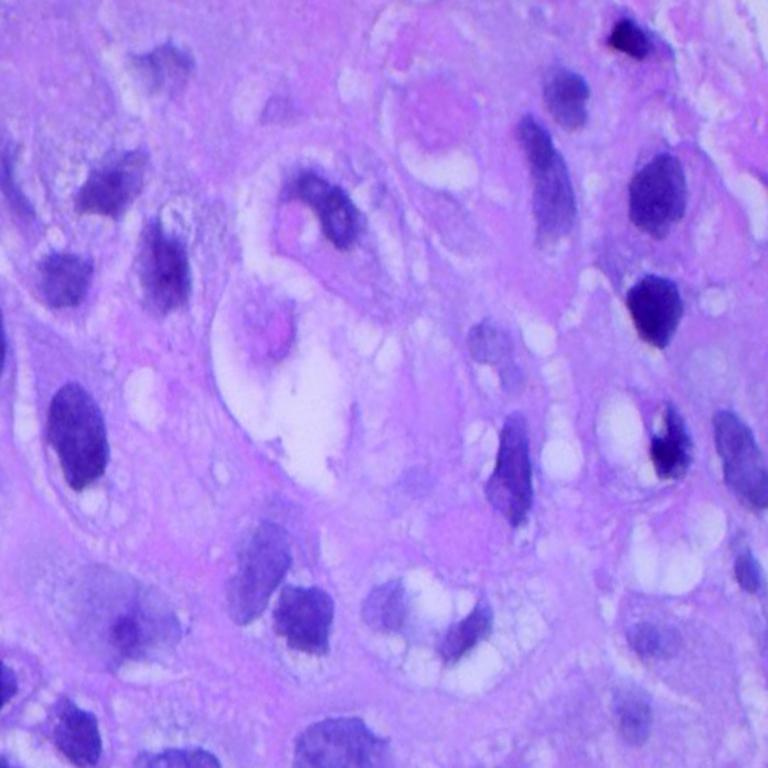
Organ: lung
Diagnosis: squamous carcinomas